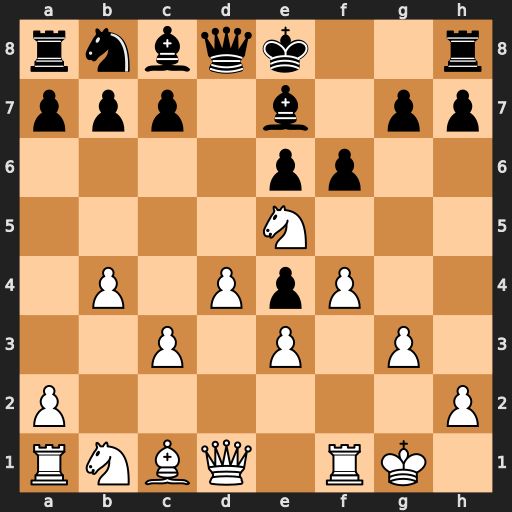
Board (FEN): rnbqk2r/ppp1b1pp/4pp2/4N3/1P1PpP2/2P1P1P1/P6P/RNBQ1RK1
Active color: w
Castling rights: kq
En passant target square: -
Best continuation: Qh5+ g6 Nxg6 hxg6 Qxh8+